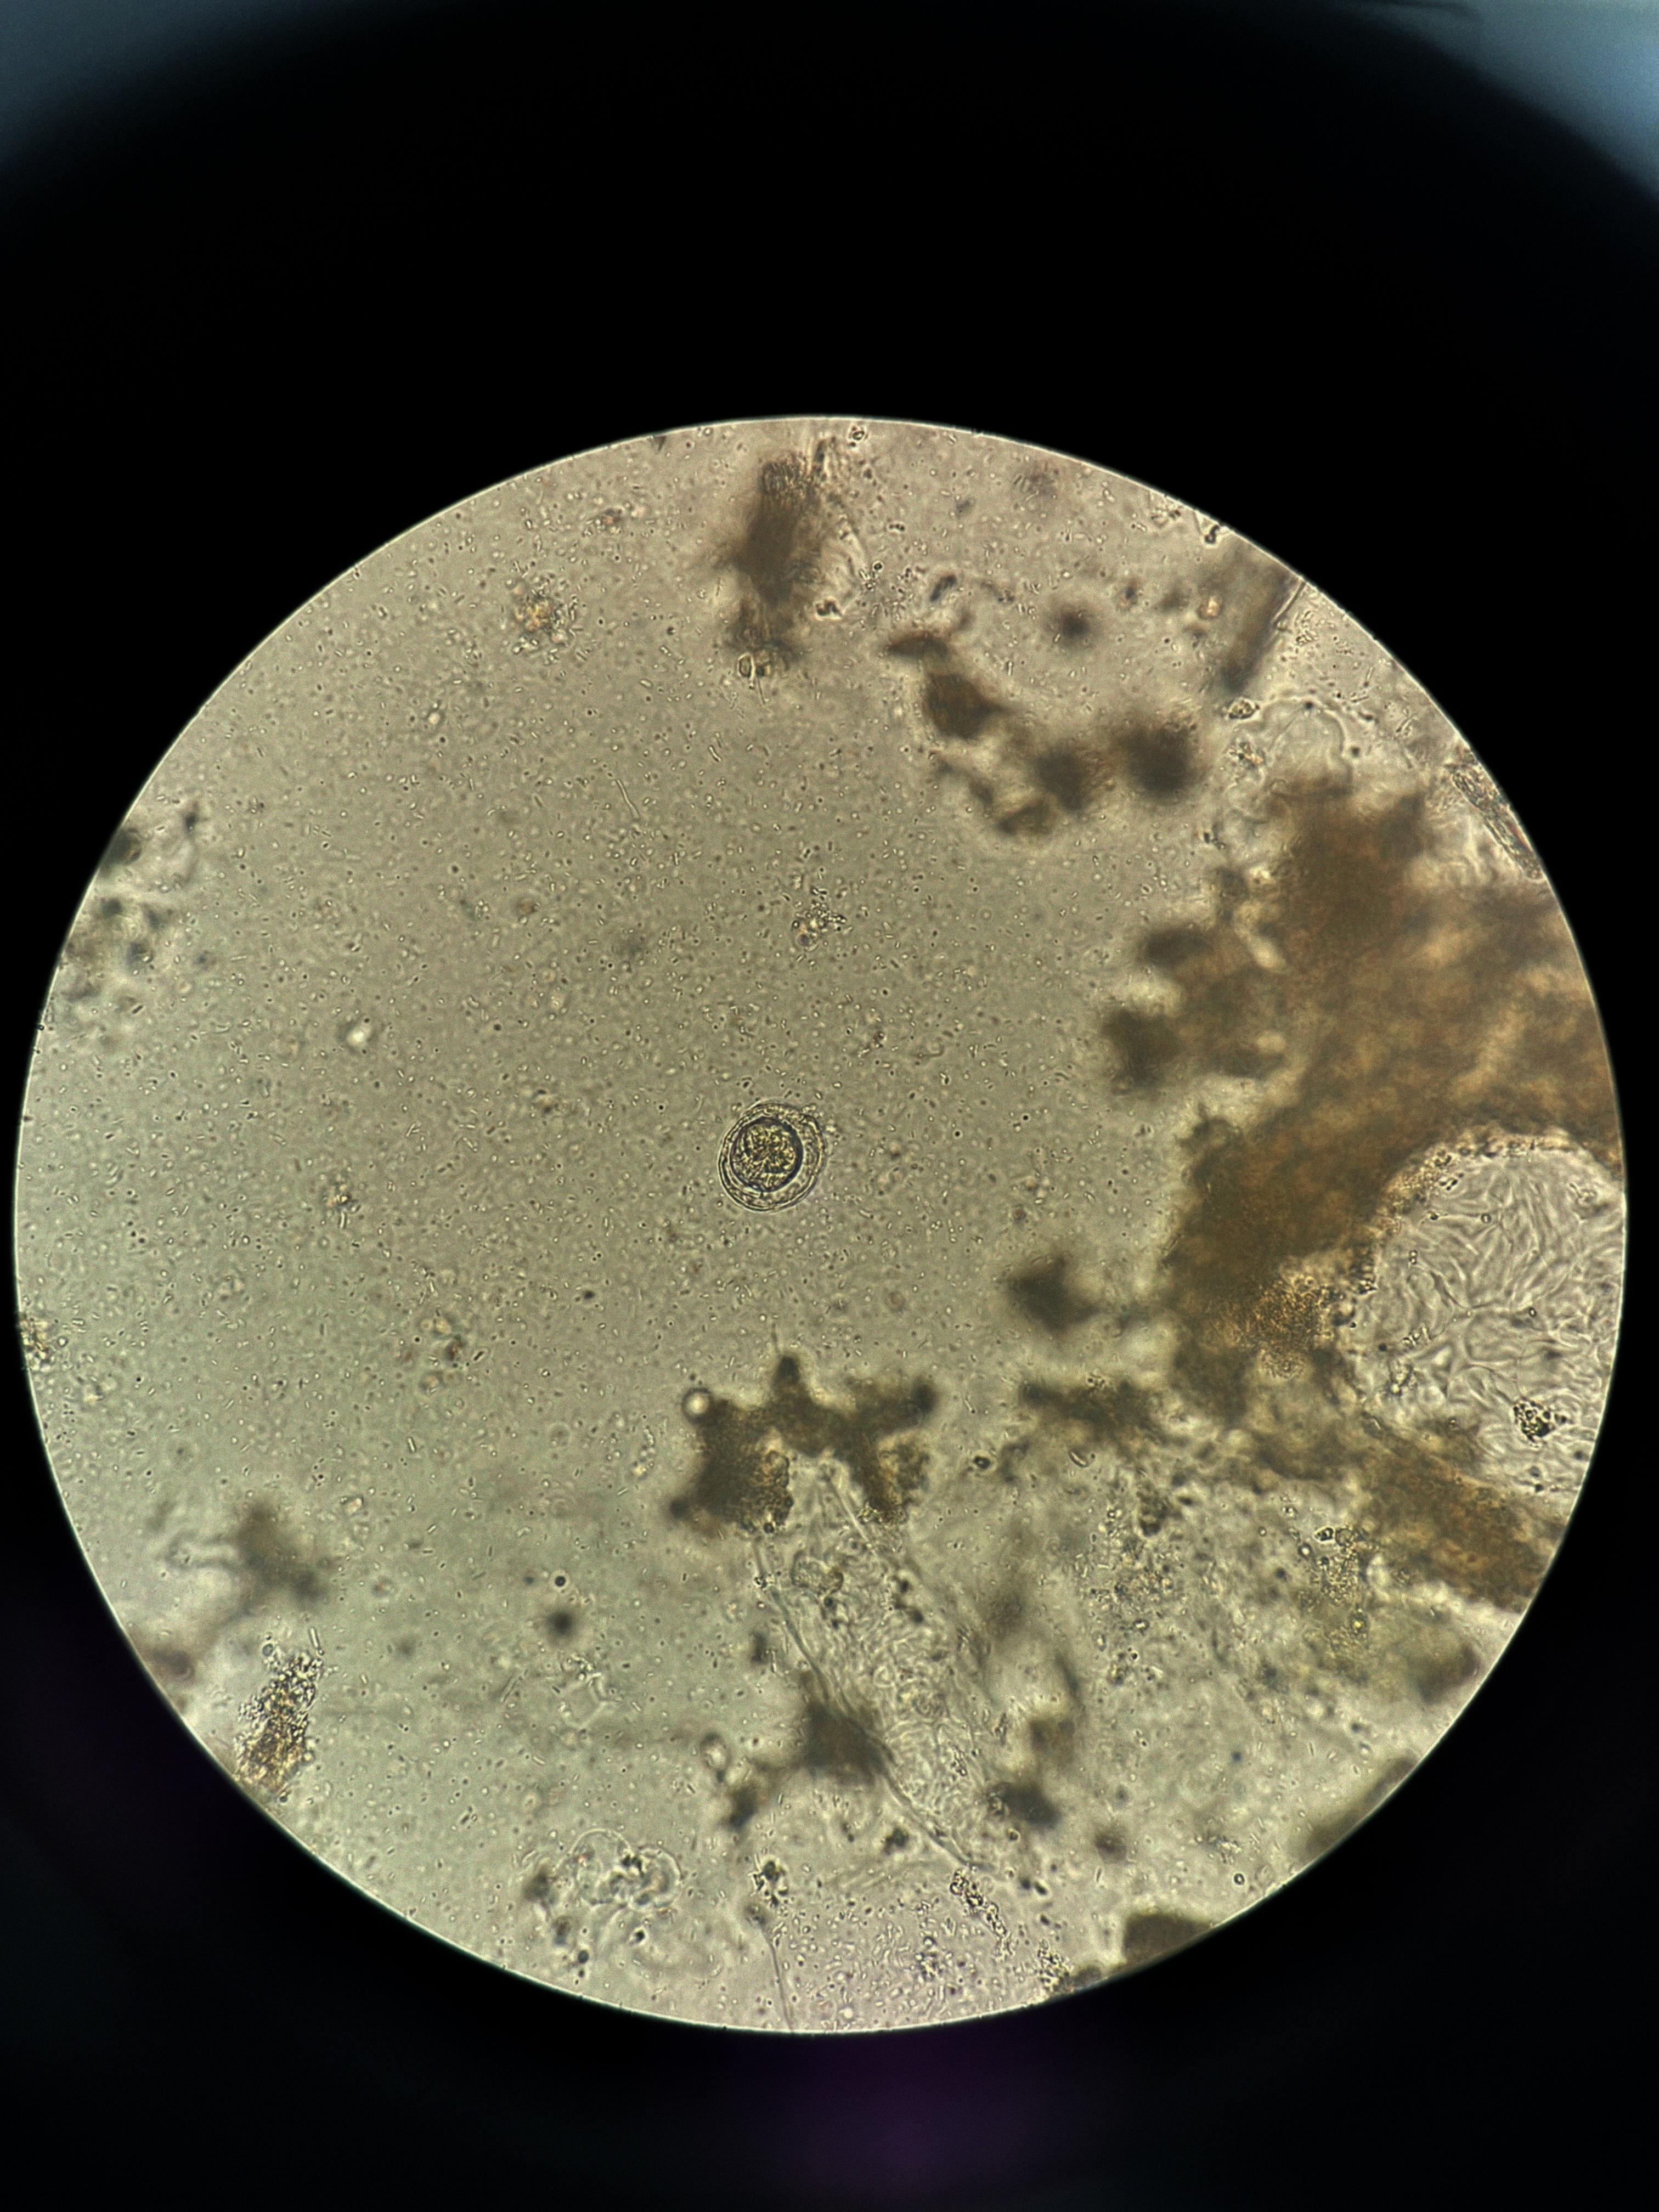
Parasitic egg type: Hymenolepis nana